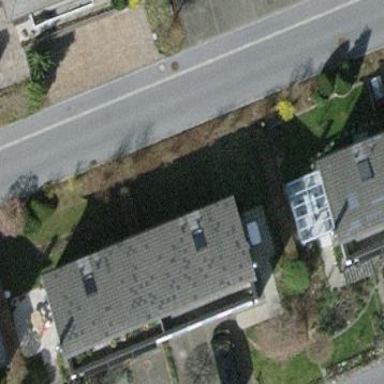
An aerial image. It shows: Semi-detached house.